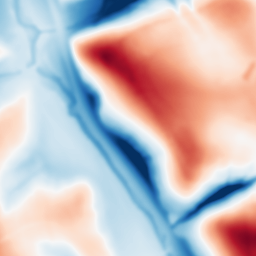
Category: multiscale
Decomposition family: dog_multiscale
Decomposition parameters: sigma_ratio: 1.6
n_scales: 6
base_sigma: 2
Upsampling method: cubic_catmull_rom
Upsampling parameters: scale: 2
Upsampling scale: 2